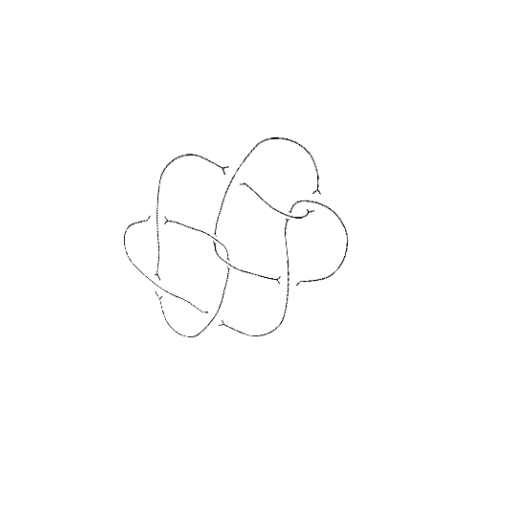
Crossing number: 9